Question: I have a line chart built using highcharts and for purely aesthetic reasons would like the grid lines to cross at 0 and continue slight into the negative as in the image below. How can I achieve this?

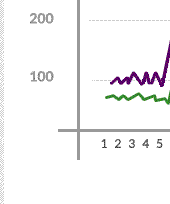
Answer: You can use a combination of properties to accomplish this
See example here:
<URL>
Use some or all of these properties to enable:
'''
xAxis: {
offset: -15,
min:-1,
showFirstLabel:false,
startOnTick:false,
'''
- - -
adjust values as needed.